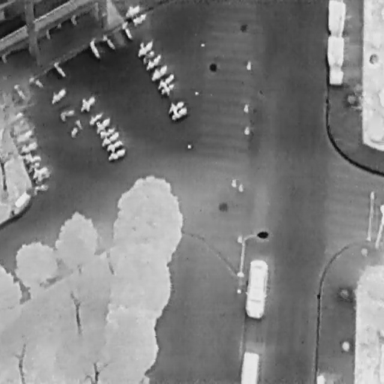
There are 32 Bicycles in the infrared image.